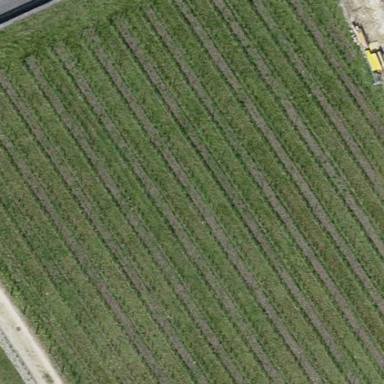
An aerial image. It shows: Vineyard with grape crops.